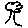
Label: tree